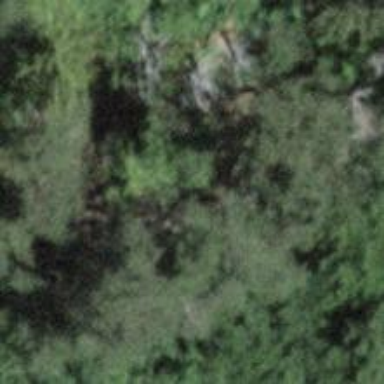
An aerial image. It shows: Cliff in nature.